Question: Having using TortoiseHG for 3+ years, I've never seen this in the console before, but within the last few days, I've seen this same pattern outputted to the console a couple of times while updating or pushing (not sure which). Anyone know what's going on?

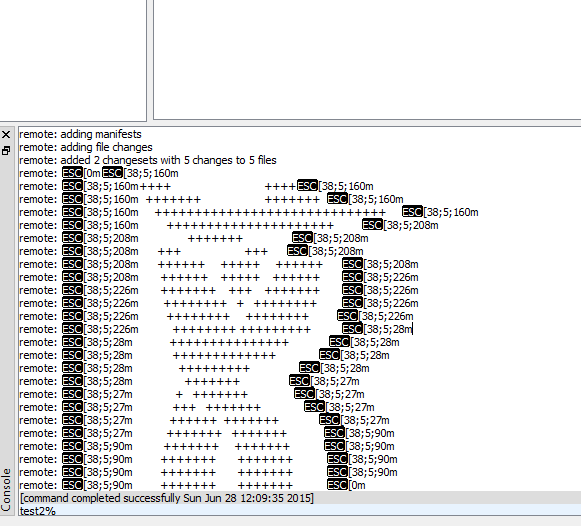
Answer: What you're seeing is an Atlassian signature. Are you pushing to <URL> by any chance?

It's not indicative of a problem with your TortoiseHG instance. Just disregard it. Or if it really bothers you, <URL> directly.